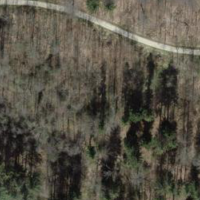
EUNIS habitat code: 41
Species observed at this site:
Fagus sylvatica